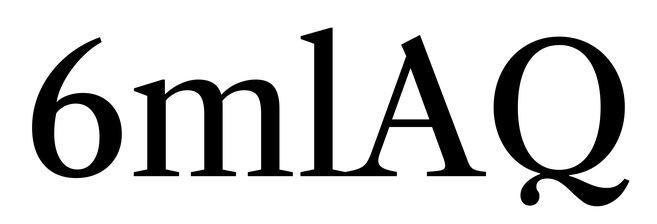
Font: LibreCaslonText_Regular